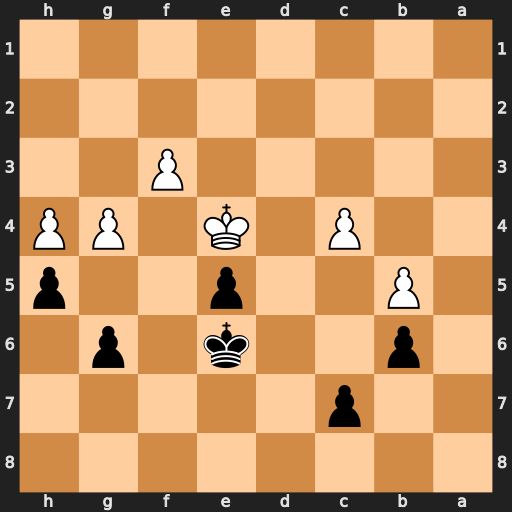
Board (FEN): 8/2p5/1p2k1p1/1P2p2p/2P1K1PP/5P2/8/8
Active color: b
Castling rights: -
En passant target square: -
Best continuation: g5 hxg5 h4 f4 h3